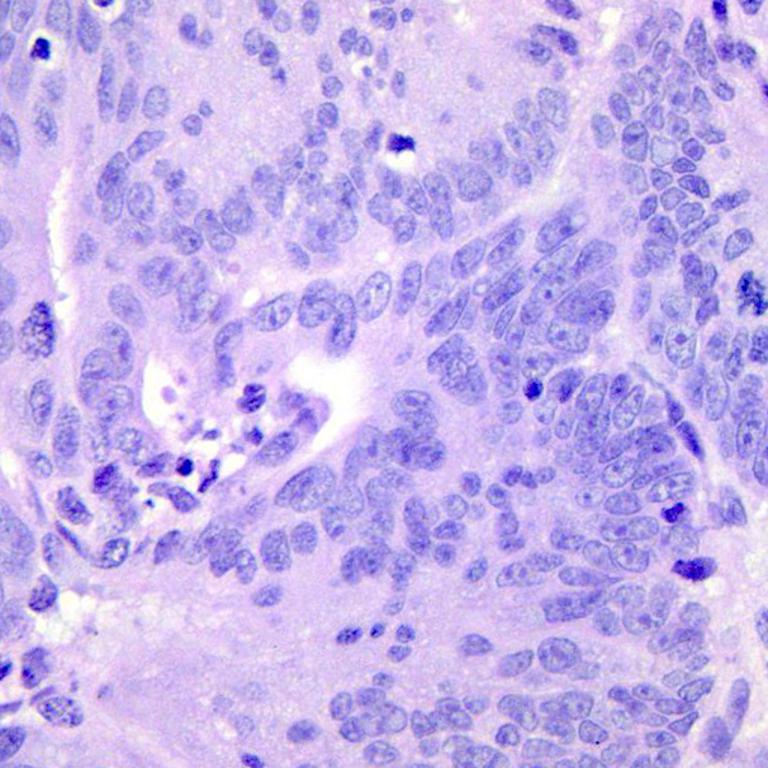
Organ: colon
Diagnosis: adenocarcinomas